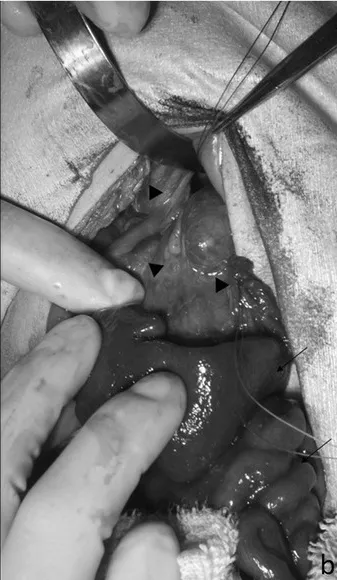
Photograph at surgery. Of Case 1. B; The spleen and small intestine were removed from the left pleural cavity and reduced into the abdomen ( ). Anterior, posterior, and left lateral posterior sides of diaphragm were formed but mediastinal side, especially around the esophageal hiatus of diaphragm, was defective.
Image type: medical_photograph (other_medical_photograph)